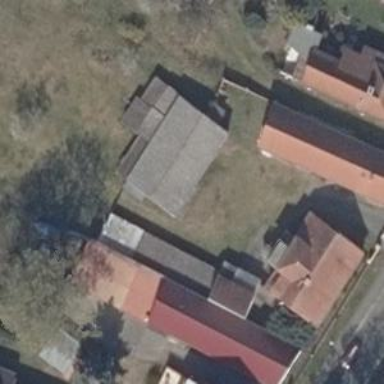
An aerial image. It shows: Gabled building.